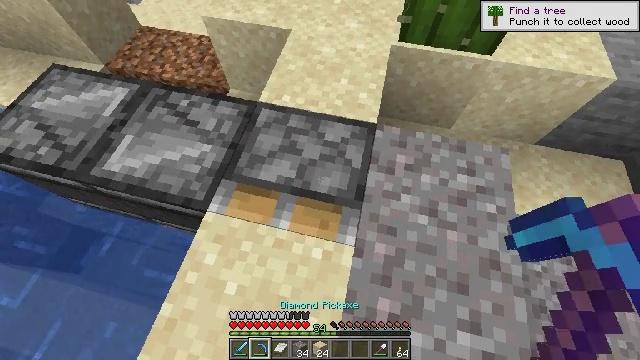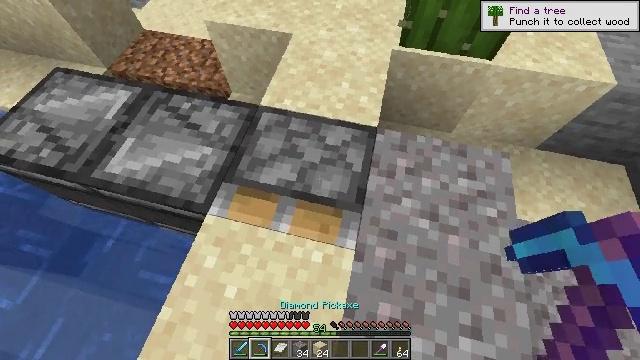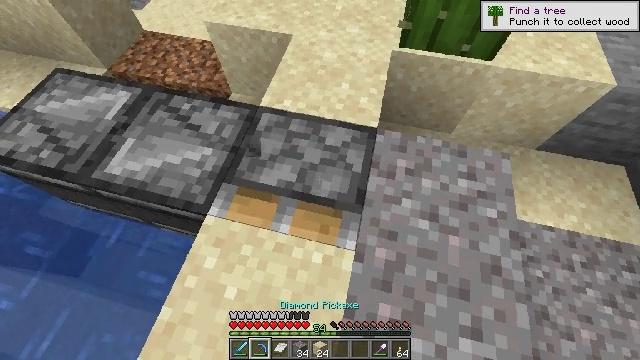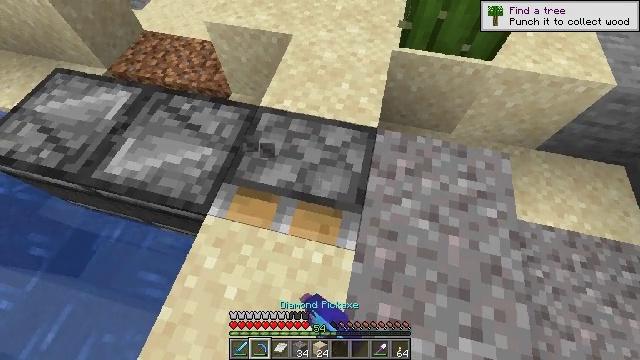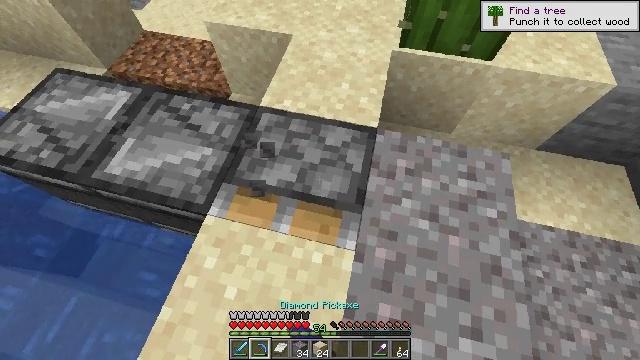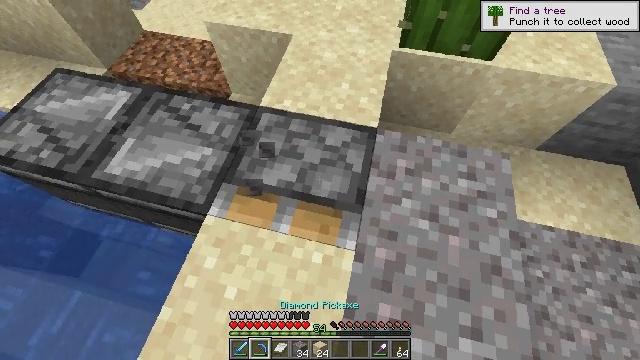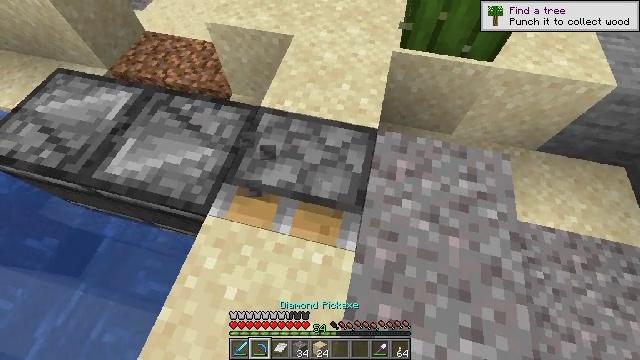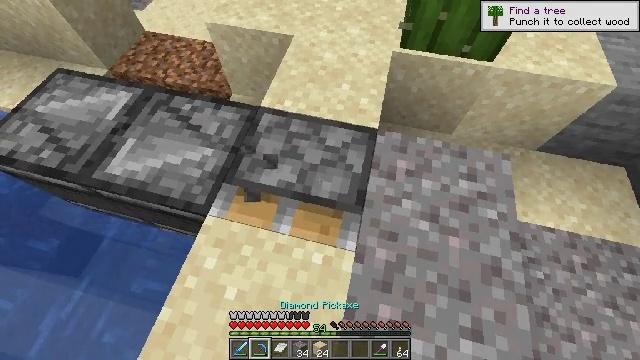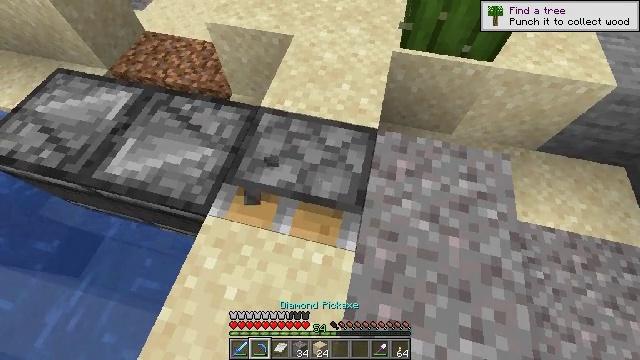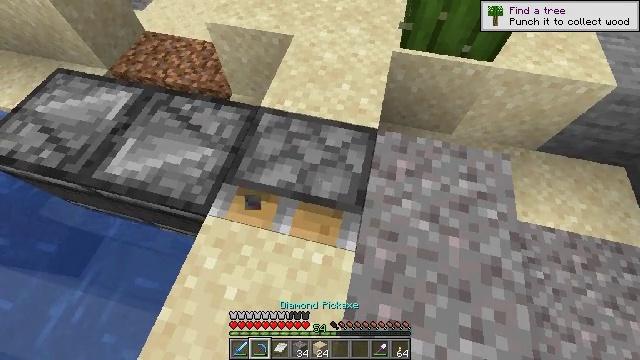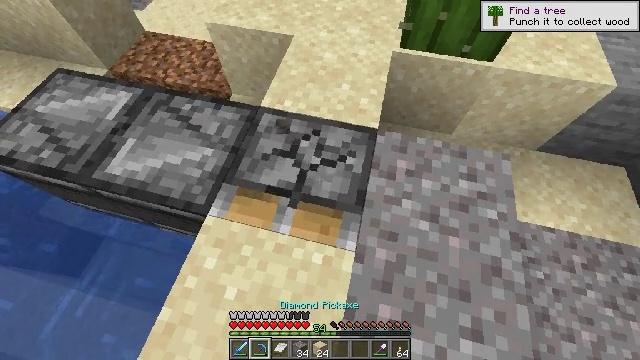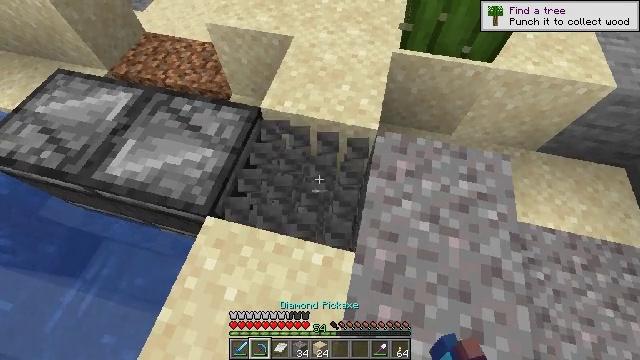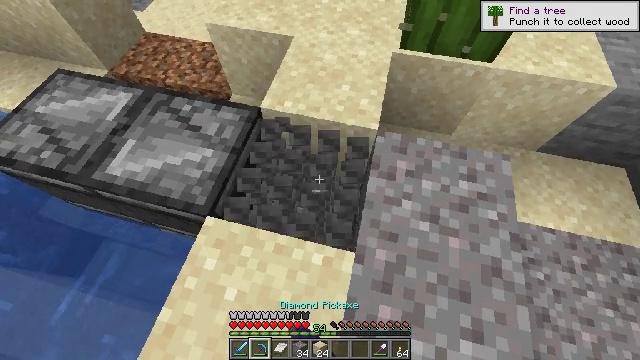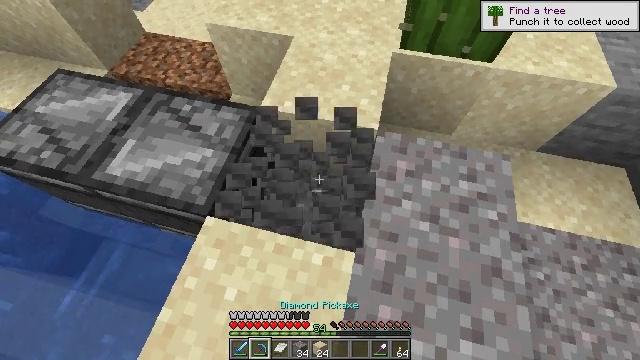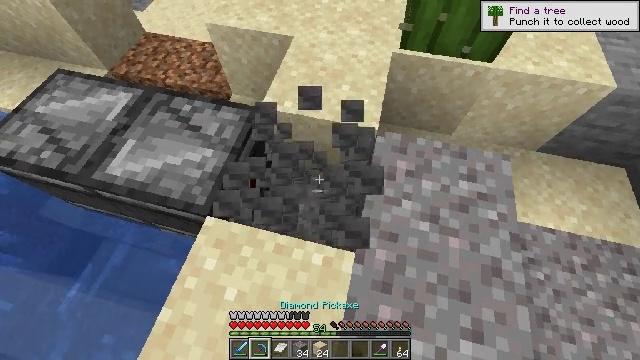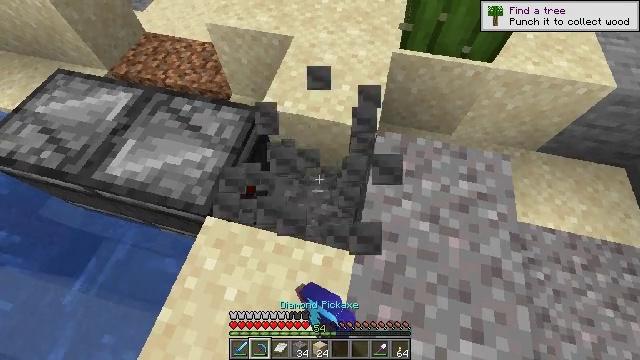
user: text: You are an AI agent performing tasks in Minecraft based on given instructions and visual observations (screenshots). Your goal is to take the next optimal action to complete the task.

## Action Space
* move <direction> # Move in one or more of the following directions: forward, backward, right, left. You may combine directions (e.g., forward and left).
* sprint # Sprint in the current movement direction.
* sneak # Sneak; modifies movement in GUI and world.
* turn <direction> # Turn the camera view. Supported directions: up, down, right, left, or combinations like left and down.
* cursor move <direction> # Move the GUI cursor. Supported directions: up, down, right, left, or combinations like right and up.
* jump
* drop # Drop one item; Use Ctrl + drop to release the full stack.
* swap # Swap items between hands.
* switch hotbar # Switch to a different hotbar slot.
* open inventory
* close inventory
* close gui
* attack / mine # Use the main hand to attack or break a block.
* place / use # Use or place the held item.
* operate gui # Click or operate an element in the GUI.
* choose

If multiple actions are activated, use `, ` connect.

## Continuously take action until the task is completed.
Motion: motion action
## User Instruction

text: Left click on the piston to mine it.
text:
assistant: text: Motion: no_op
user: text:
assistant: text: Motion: attack / mine
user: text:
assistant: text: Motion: attack / mine
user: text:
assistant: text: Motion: attack / mine
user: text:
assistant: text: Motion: no_op
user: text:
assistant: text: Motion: no_op
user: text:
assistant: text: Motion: no_op
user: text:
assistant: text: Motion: no_op
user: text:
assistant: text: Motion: no_op
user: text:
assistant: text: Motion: attack / mine
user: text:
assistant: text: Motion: attack / mine
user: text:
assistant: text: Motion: attack / mine
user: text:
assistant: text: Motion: attack / mine
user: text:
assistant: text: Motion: attack / mine
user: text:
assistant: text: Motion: attack / mine
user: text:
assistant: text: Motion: no_op